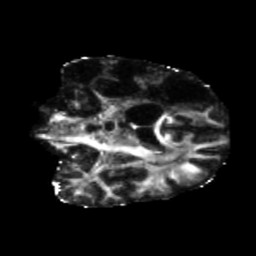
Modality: FA
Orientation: coronal
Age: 46
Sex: male
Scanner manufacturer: siemens
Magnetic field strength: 3 T
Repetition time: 5.47 s
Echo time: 0.0854 s